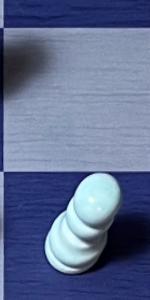
Label: Pawn_White